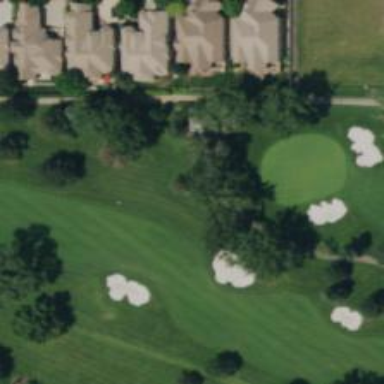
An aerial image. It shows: Golf cartpath that is also road path.